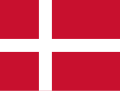
Flag of Denmark